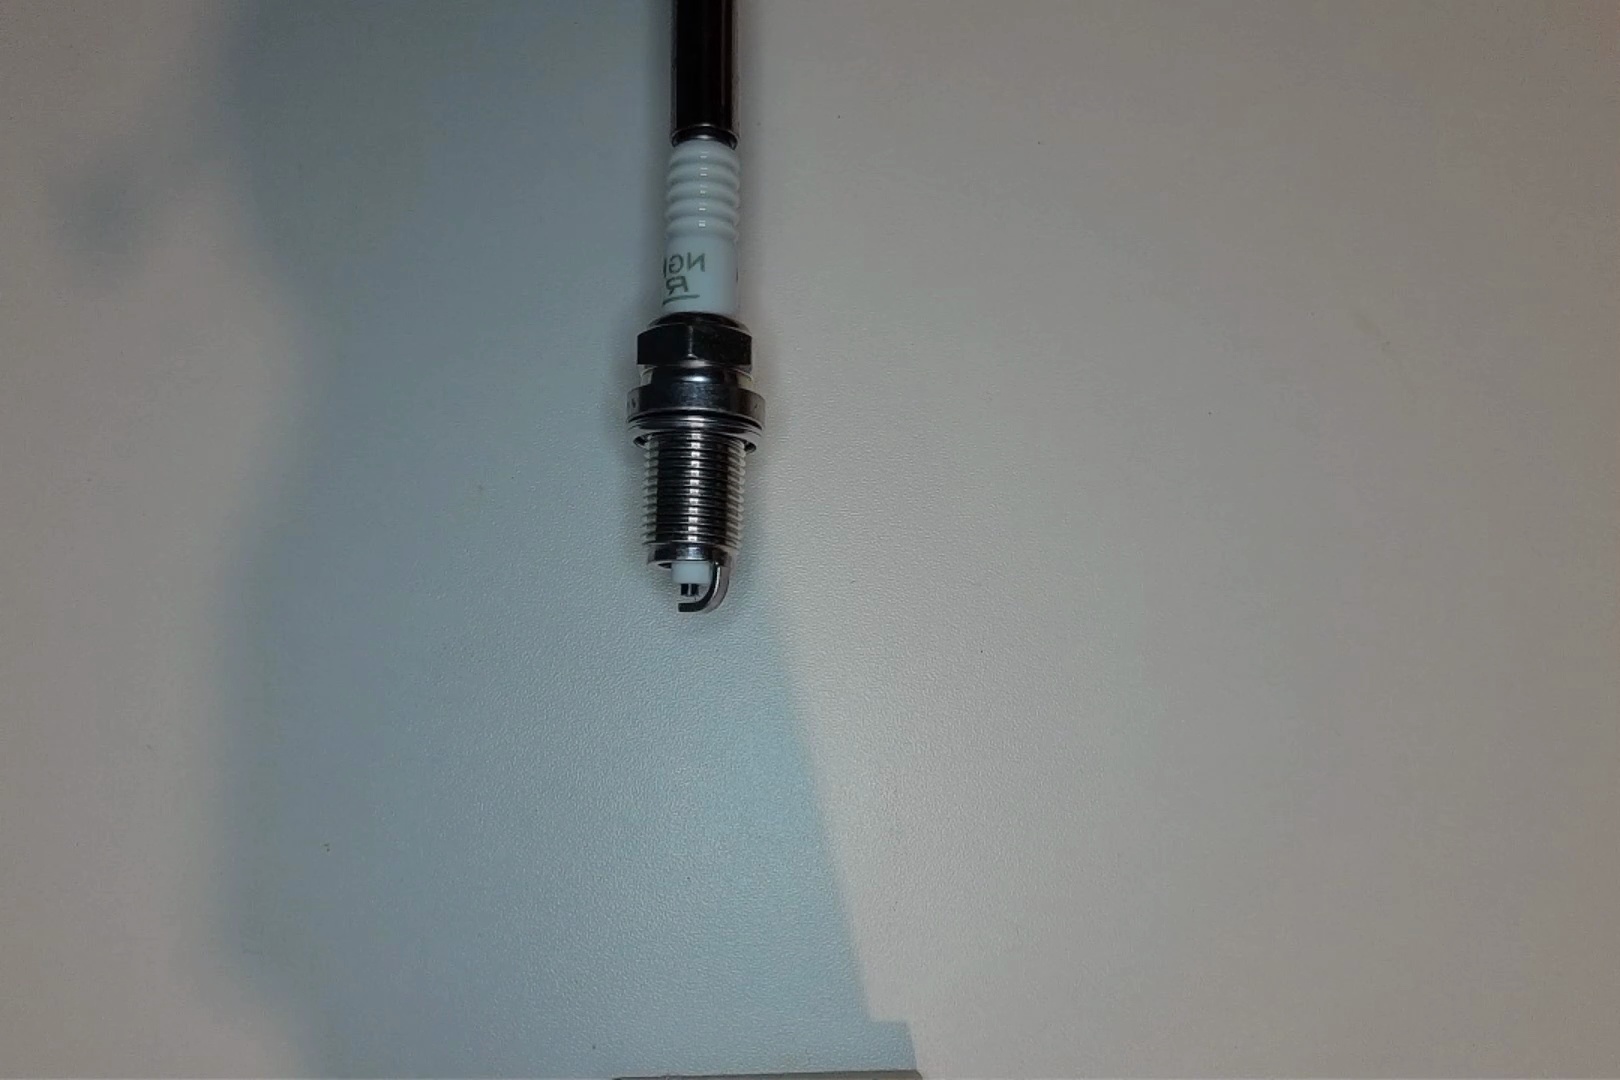
Label: normal